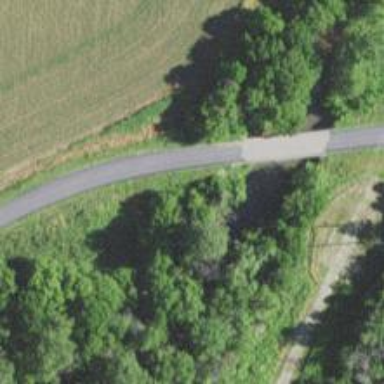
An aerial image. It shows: Residential road with bridge.